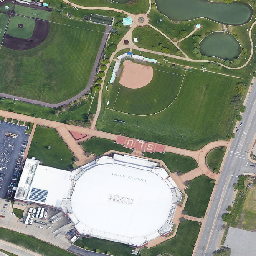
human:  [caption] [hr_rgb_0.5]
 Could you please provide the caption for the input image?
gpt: White buildings and tennis courts are beside the gray road.

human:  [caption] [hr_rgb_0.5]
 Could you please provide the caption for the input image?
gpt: White octagonal buildings are side by side with two baseball fields of different colors.

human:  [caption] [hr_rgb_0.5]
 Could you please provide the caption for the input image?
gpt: Next to a white octagonal building is a parking lot full of cars .

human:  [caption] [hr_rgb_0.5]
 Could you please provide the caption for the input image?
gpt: A white octagonal building is next to two baseball fields of different colors.

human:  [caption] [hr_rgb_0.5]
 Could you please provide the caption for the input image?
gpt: White buildings and grey roadside tennis courts.